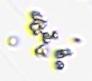
Label: Phaeocystis